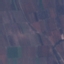
Land use / land cover class: PermanentCrop